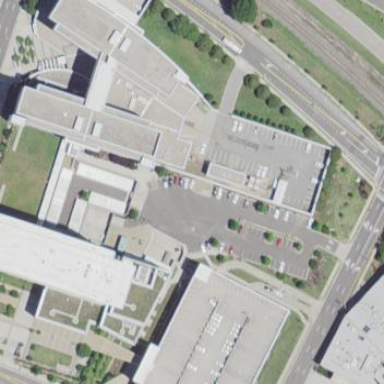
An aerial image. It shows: Courthouse building.